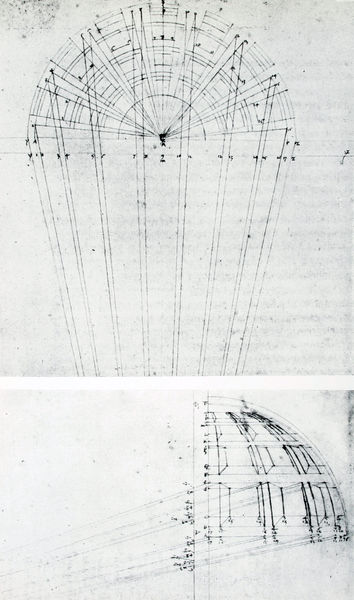
Titel: De Prospectiva Pingendi, Libro Terzo, Fig. LXXV - LXXVI
Künstler: Piero della Francesca
Standort: Reggio Emilia
Institution: Biblioteca Panizzi
Schlagwörter: blau, feder, himmel, körper, weiß, fenster, grau, hell, raum, schwarz, skizze, stützen, säulen, zeichnung, dach, masse, architektur, bild, felder, spiegelung, flach, kirche, blatt, renaissance, kreis, rund, oktagon, schiff, papier, ansicht, bogen, perspektive, zwei, studie, grafik, linien, rundbogen, kuppel, symmetrie, zahlen, ziffern, seitenansicht, striche, fluchtlinien, unten, punkte, tusche, arkade, gewölbe, dom, strahlen, linie, technik, symmetrisch, schwarz weiss, seite, bleistift, entwurf, blsu, rom, halbkreis, halbrund, sschwarz, kalotte, fluchtpunkt, konstruktion, florenz, plan, zentrum, kassetten, welt, streben, geometrie, bau, geraden, gegossen, idee, basilika, abriss, riss, grundriss, bauwerk, konstruktionszeichnung, traktat, aufriss, architekturzeichnung, bauplan, michelangelo, sizze, leonardo, winkel, volumetrie, gestaltung, statik, verbindungen, glaskuppel, da vinci, bauskizze, länge, messungen, kuppelbau, halbkreise, berechnung, abmessung, projektion, sternförmig, technisch, kupel, viertel, segmente, sketch, lehrbuch, bernini, lichtbahnen, stabil, risszeichnung, kathetrale, 2, szisse, riszeichnung, diametral